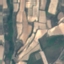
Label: PermanentCrop